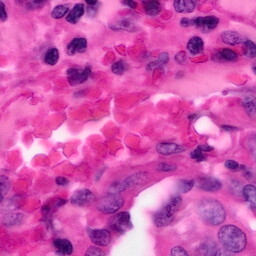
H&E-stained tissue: Pancreatic